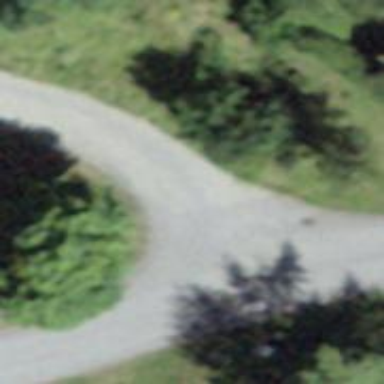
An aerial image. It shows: Unclassified road with asphalt surface.